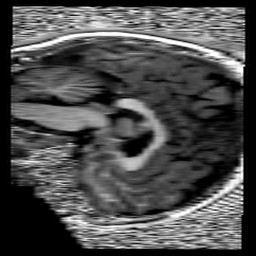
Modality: UNIT1
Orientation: sagittal
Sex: male
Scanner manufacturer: siemens
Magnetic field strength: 3 T
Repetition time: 5 s
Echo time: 0.00355 s